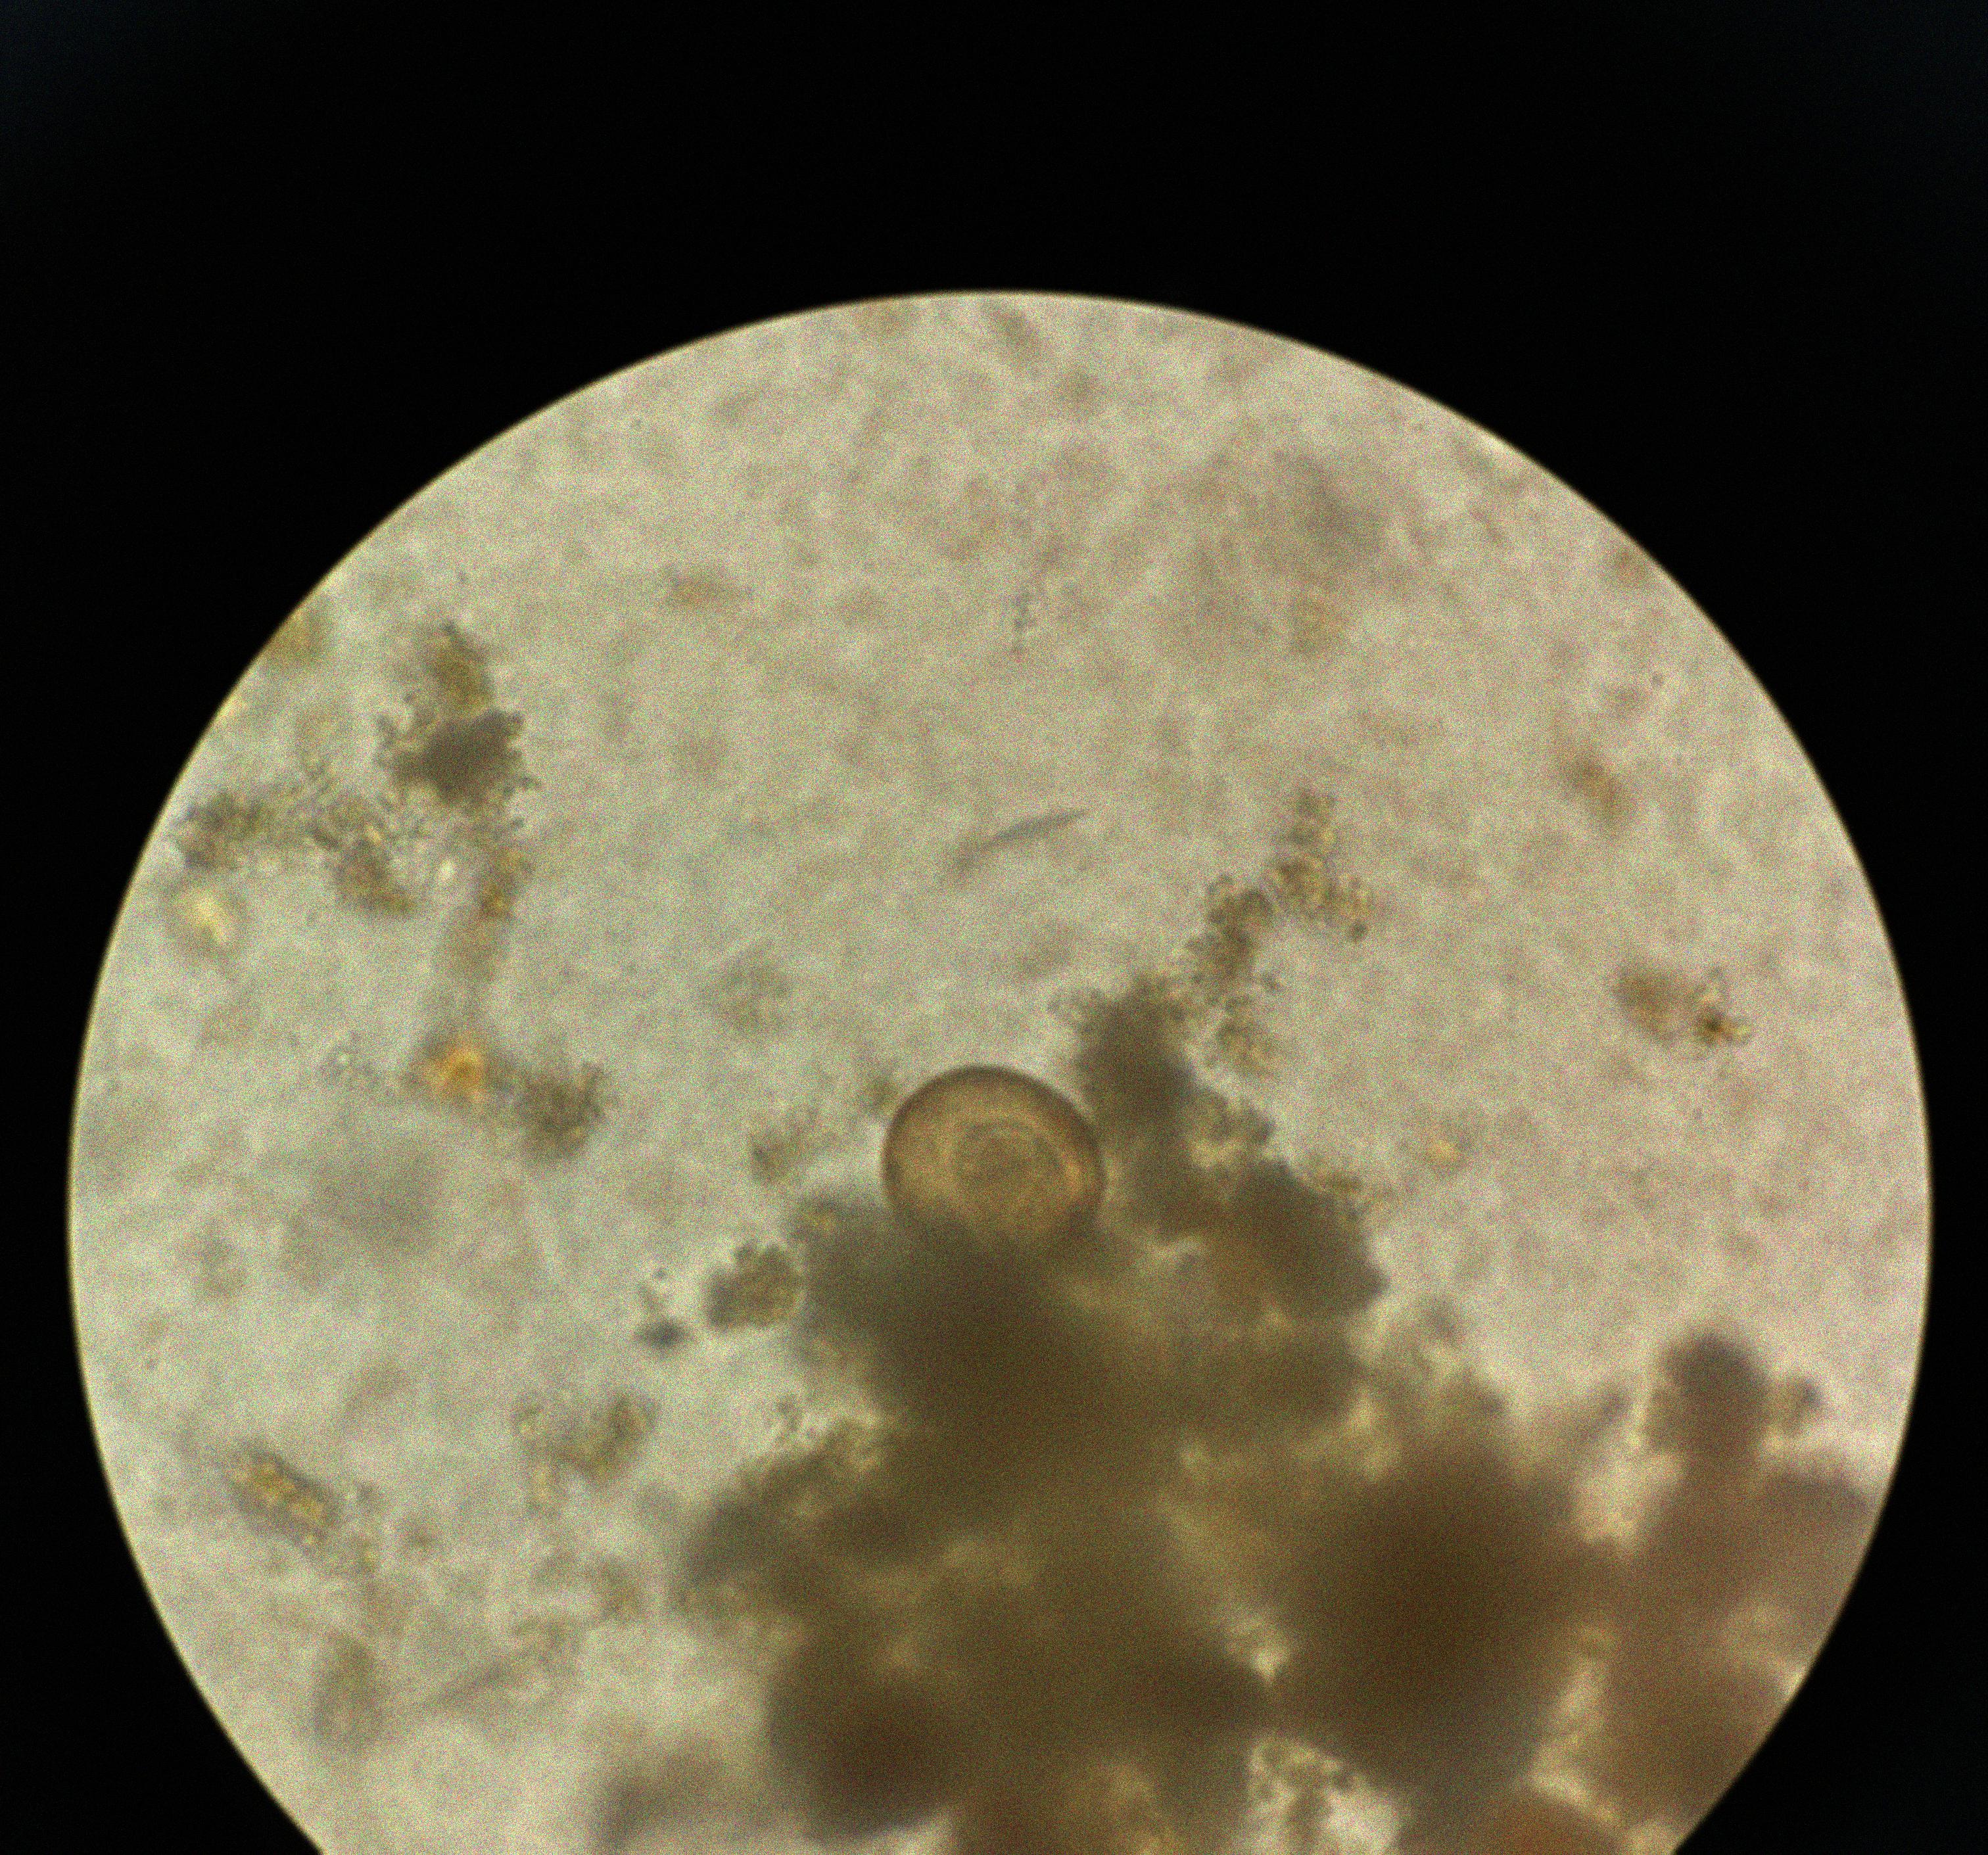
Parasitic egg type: Hymenolepis diminuta